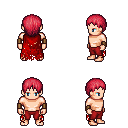
a pixel art fantasy rpg character, male body template, human, light skin, red tattered cape, red pants, ruby red plain hairstyle, leather bracers, four views (front, back, left, right), 2x2 character sprite sheet, small pixel art, hard edges, no anti-aliasing